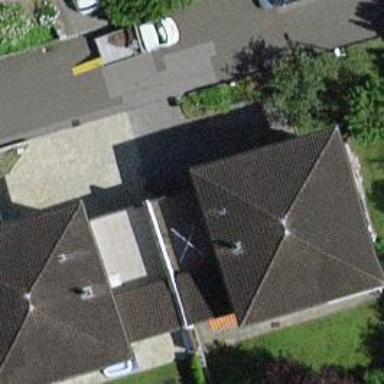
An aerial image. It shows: Semi-detached house.